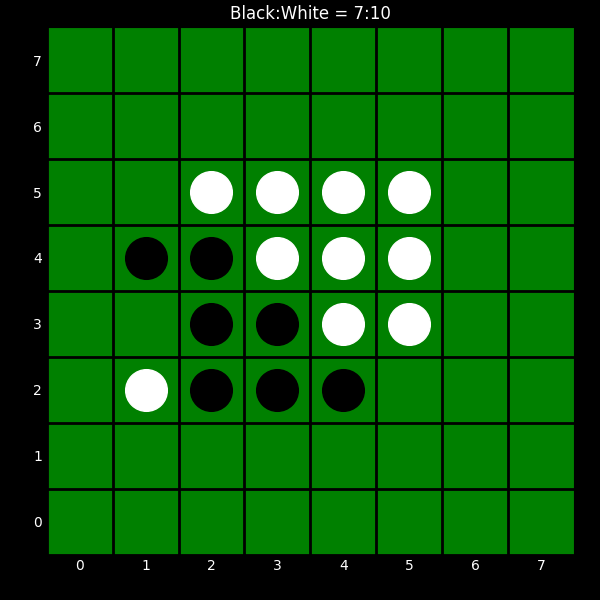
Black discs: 7
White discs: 10